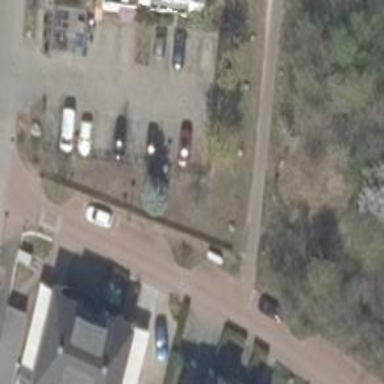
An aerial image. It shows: Parking area with paving stones surface.